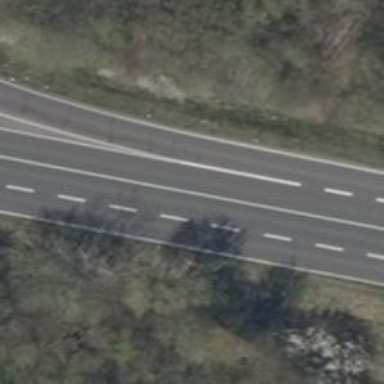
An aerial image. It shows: Trunk motorroad.